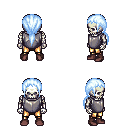
a pixel art fantasy rpg character, male body template, skeleton, steel chest armor, gold greaves, white cyan ponytail hairstyle, maroon shoes, four views (front, back, left, right), 2x2 character sprite sheet, small pixel art, hard edges, no anti-aliasing